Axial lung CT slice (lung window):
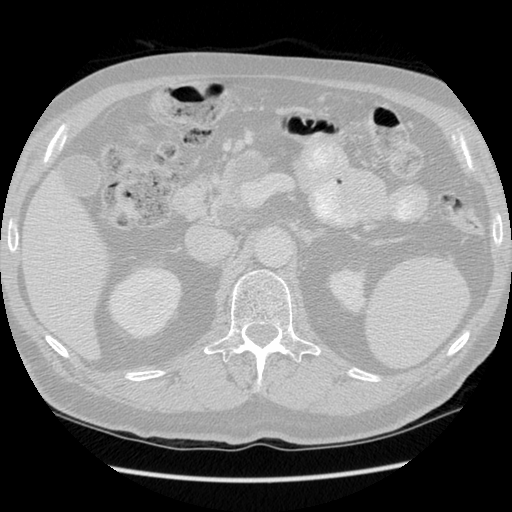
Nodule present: no